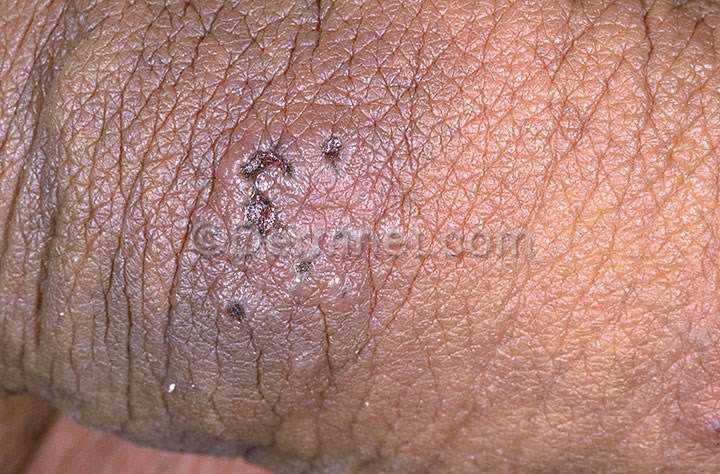
Disease: Herpes HPV and other STDs Photos